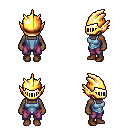
a pixel art fantasy rpg character, female body template, human, dark skin, blue vest, magenta pants, brunette short mohawk hairstyle, gold helm, brown shoes, four views (front, back, left, right), 2x2 character sprite sheet, small pixel art, hard edges, no anti-aliasing